Question: Here is my little sourcecode. It works but i need help at method call. I dont know "how to" enter the values.
I make "new SmallestElement ()" and try to call the method.
the message i get:

What i have to write in the boxes? Can someone make an example?
'''
public class SmallestElement {
public int getSmallestElement(int[] array, int start, int ende) {
int mitte = (start + ende) / 2;
if(start == ende) {
return array[start];
} else {
return Math.min(getSmallestElement(array, start, mitte), getSmallestElement(array, mitte+1, ende));
}
}
}
'''
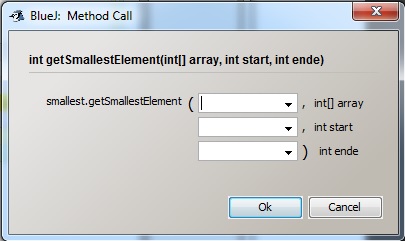
Answer: For array you need to enter it like this : {12, 46, 57}
For the other two just enter 0 and the length of your array minus one (because java starts to count at 0)
He is german, so once more in german:
Fur dein array musst du eine liste eingeben, wie folgt: {257, 46, 57, 68, 68, 75}
(Ich bin mir grad nicht ganz sicher, die , konnten auch ; sein)
Die anderen beiden sind einfache zahlen, die erste sagt , wo in der liste angefangen werden soll zu suchen - java beginnt mit dem zahlen bei Null, also sollte hier 0 rein. Das andere setzt den emdpunkt fur die Suche. Sollte bei meinem Beispiel also auf 5 gesetzt werden um alle zahlen mit einzubeziehen.
Wenn es so mit der manuellen eingabe nicht geht, erstelle eine neue Methode, die dir den array erstellt und befullt und dann diese Methode aufruft. Zum Beispiel so:
'''
Public void erstelleundfindeminimum () {
int[] test = new int[3];
test[0] = 5;
test[1] = 6;
test[2] = 3;
int minimum = getSmallestElement(test, 0, 2);
}
'''
Dies sollte dann minimum auf 3 setzen.
Mfg Marenthyu